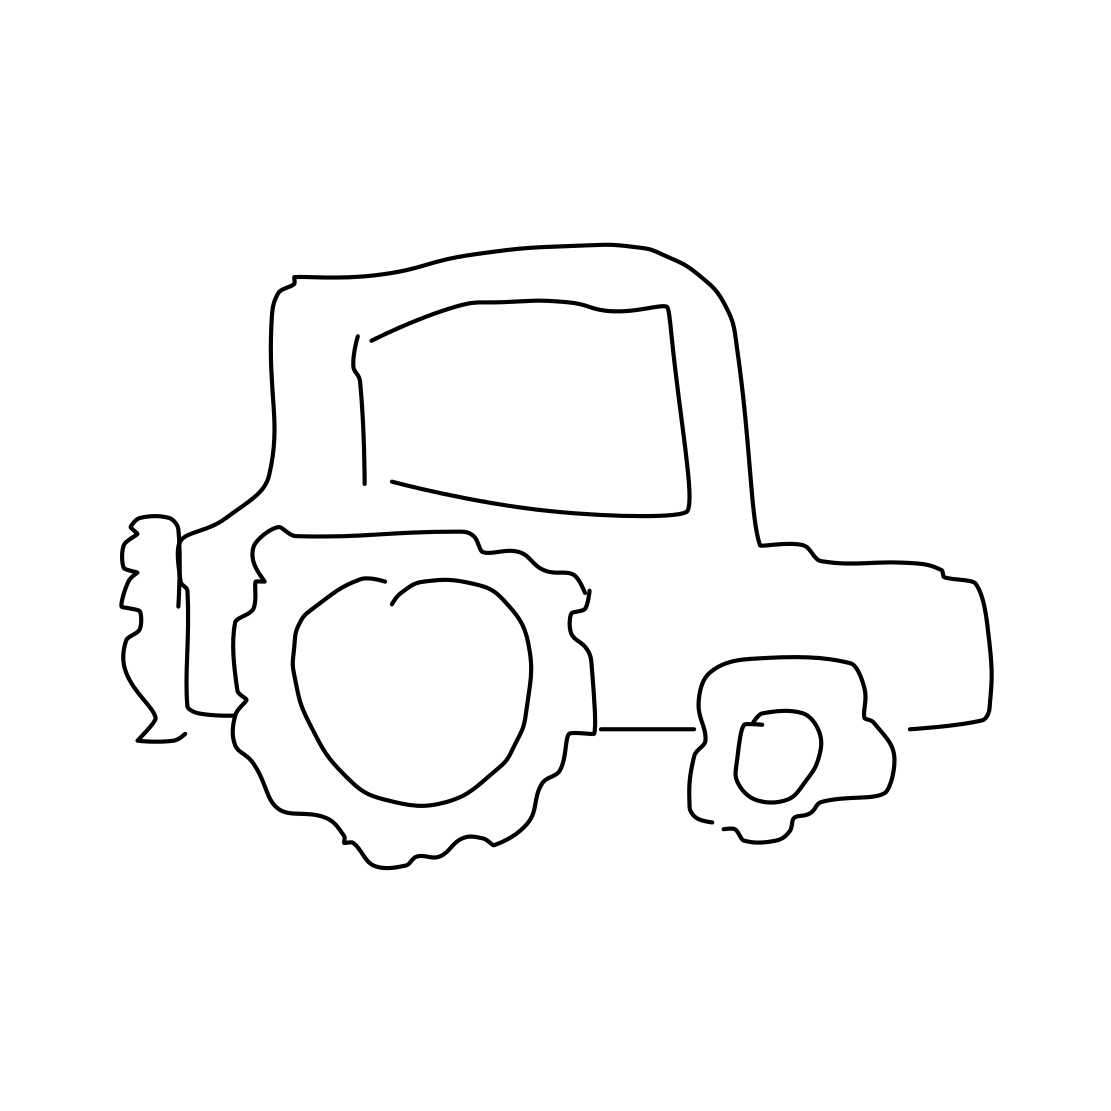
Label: tractor